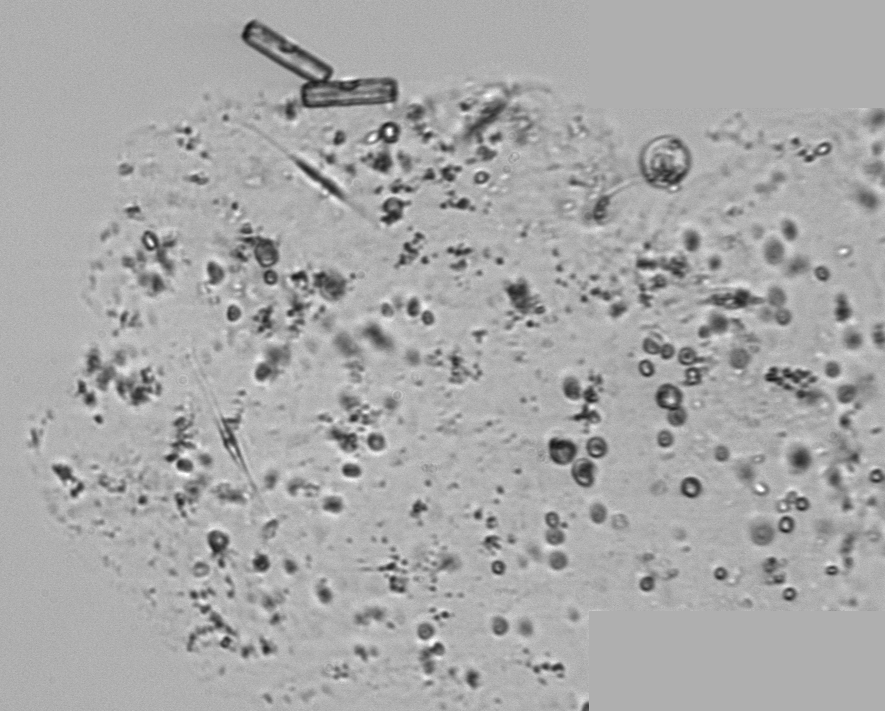
Label: Phaeocystis